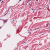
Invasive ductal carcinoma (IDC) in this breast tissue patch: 0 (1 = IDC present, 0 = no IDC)